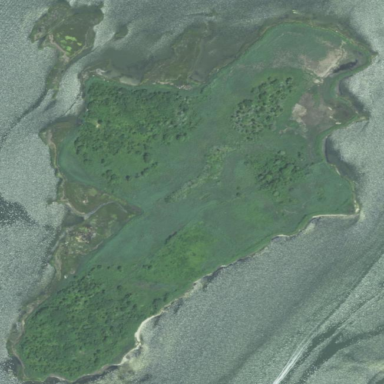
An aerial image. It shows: Island with natural coastline.